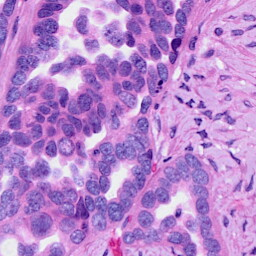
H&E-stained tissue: Ovarian